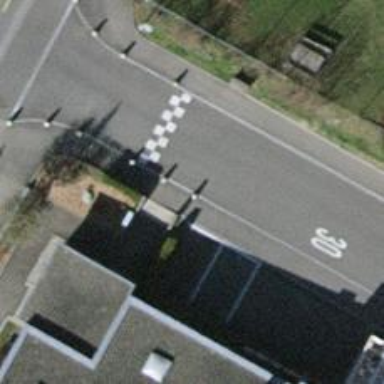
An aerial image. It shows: Bollard made of concrete.